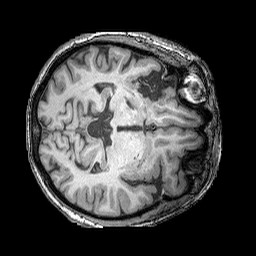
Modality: T1w
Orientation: axial
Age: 56
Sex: male
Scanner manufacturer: siemens
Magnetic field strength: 3 T
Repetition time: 2.25 s
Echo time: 0.00415 s